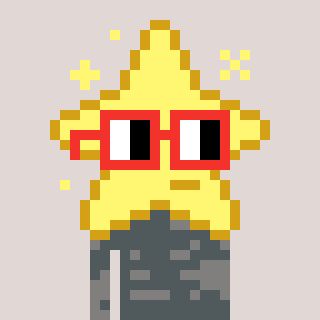
a pixel art character with square red glasses, a star-shaped head and a bluegrey-colored body on a warm background